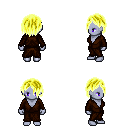
a pixel art fantasy rpg character, female body template, dark elf, purple skin, brown robe, white pants, gold bangs hairstyle, four views (front, back, left, right), 2x2 character sprite sheet, small pixel art, hard edges, no anti-aliasing